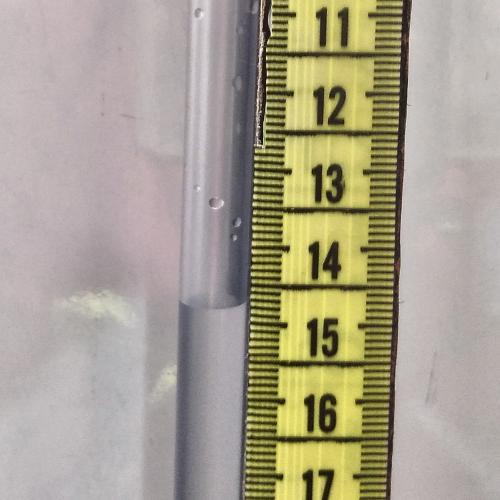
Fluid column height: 14.7 cm